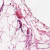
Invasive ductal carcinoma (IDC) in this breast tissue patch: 0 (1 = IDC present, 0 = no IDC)